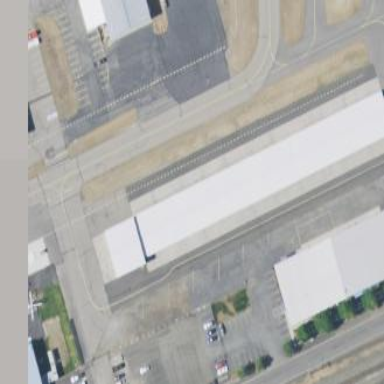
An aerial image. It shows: Hangar at the airport.